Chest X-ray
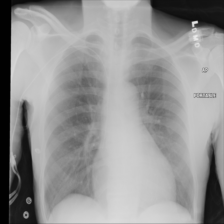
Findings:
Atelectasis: negative
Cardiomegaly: negative
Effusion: negative
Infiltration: negative
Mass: negative
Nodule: negative
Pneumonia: negative
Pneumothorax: negative
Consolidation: negative
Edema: negative
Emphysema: negative
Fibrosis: negative
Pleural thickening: negative
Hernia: negative